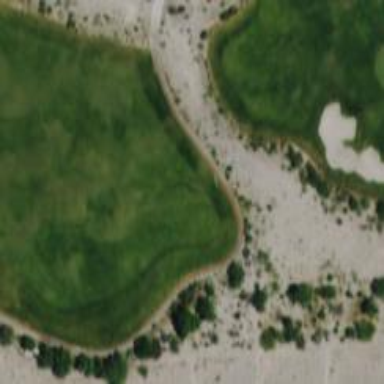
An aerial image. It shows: View of golf hole.